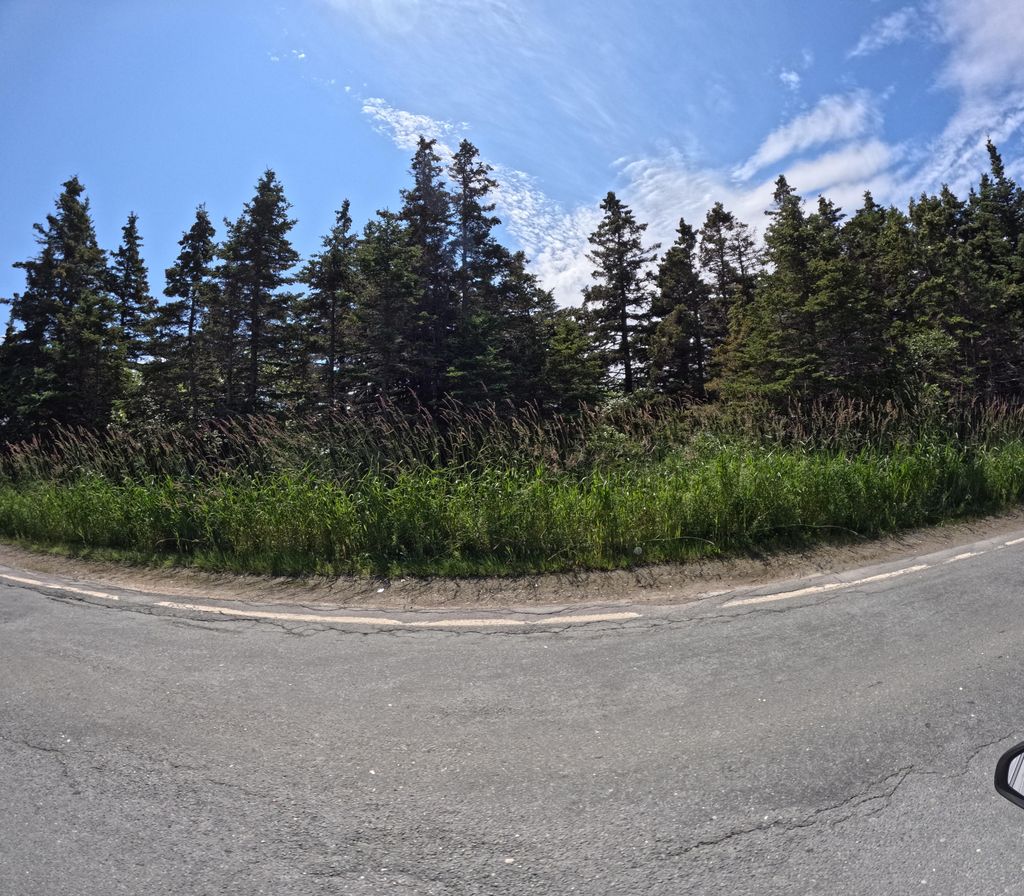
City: st_johns